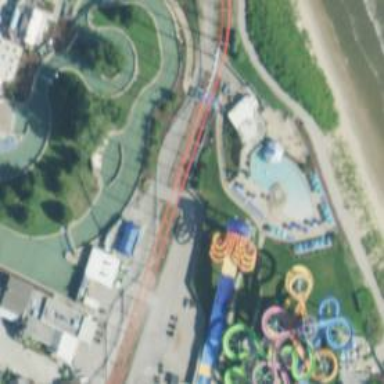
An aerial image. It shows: Tourism attraction featuring water slide.